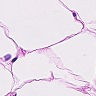
Metastatic tissue present: no